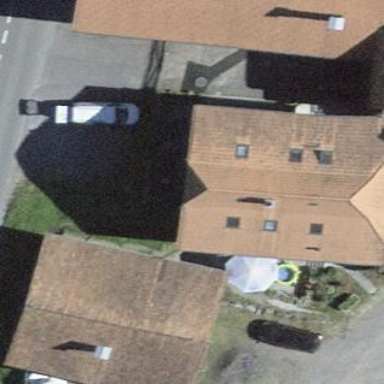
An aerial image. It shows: Residential building.